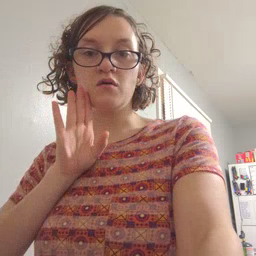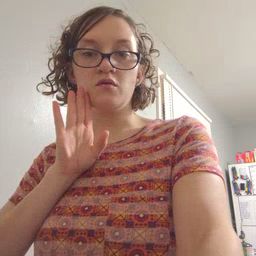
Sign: brown